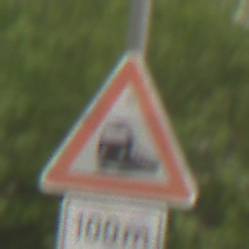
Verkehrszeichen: Bahnuebergang
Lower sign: Entfernungsangaben1
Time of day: MorningAfternoon
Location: Outdoor (Nature)
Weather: Overcast
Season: NotSpecified
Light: Natural